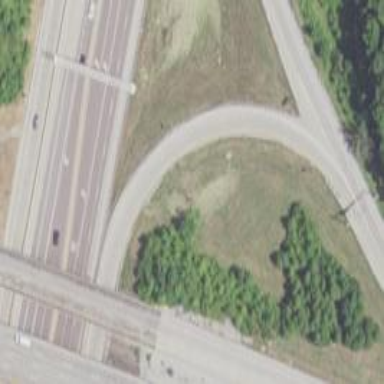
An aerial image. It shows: Trunk link highway.